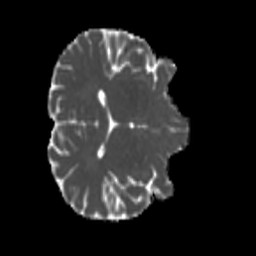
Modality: MD
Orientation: axial
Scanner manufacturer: siemens
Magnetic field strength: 3 T
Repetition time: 4 s
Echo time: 0.0594 s